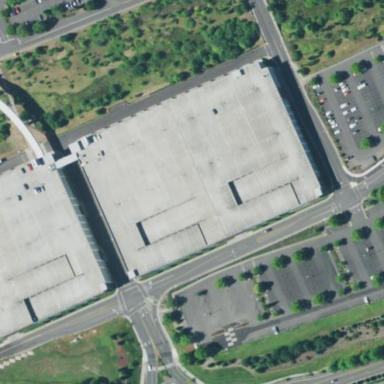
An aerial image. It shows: Multi-storey garage building used for parking.